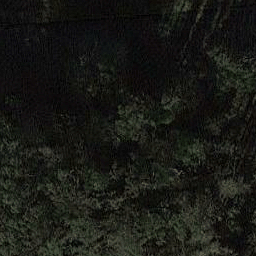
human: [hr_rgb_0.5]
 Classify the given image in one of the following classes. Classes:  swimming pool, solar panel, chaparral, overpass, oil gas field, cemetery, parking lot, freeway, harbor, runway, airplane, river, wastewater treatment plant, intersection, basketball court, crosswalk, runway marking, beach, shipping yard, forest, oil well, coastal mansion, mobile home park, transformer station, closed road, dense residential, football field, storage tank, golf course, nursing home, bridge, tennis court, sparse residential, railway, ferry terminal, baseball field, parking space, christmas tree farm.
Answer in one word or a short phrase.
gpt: forest